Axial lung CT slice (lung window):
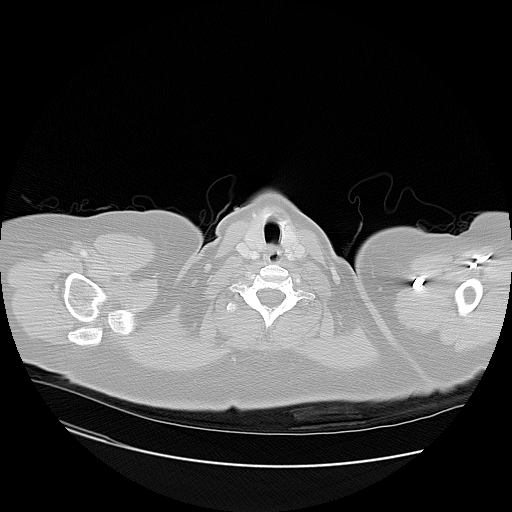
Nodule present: no